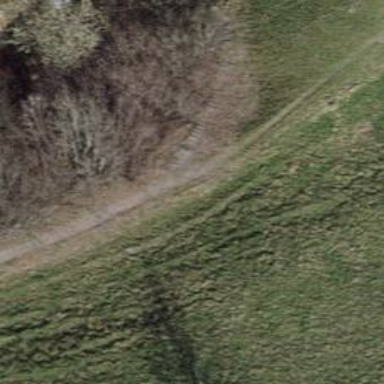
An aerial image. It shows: Grass path.